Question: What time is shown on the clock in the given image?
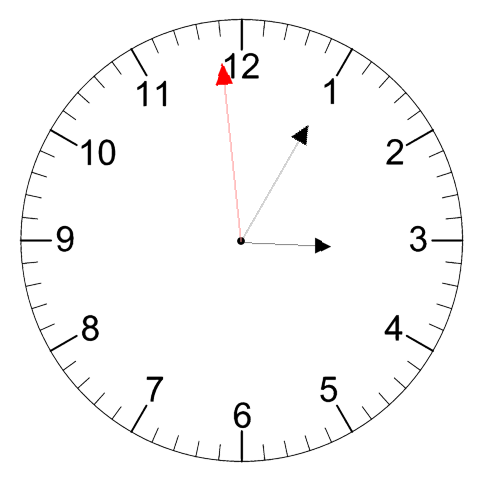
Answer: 03:04:59